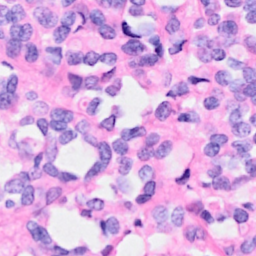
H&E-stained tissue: Breast